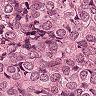
Metastatic tissue present: yes